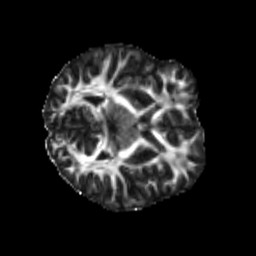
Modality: FA
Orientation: axial
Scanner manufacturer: siemens
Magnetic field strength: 3 T
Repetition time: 4 s
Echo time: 0.0594 s